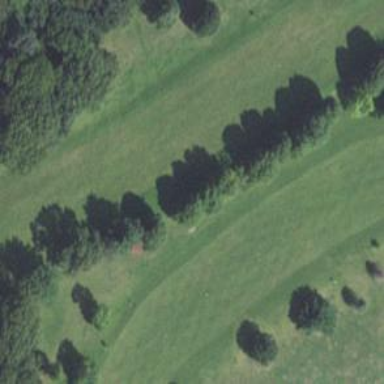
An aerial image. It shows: Grassy area designated as golf fairway.